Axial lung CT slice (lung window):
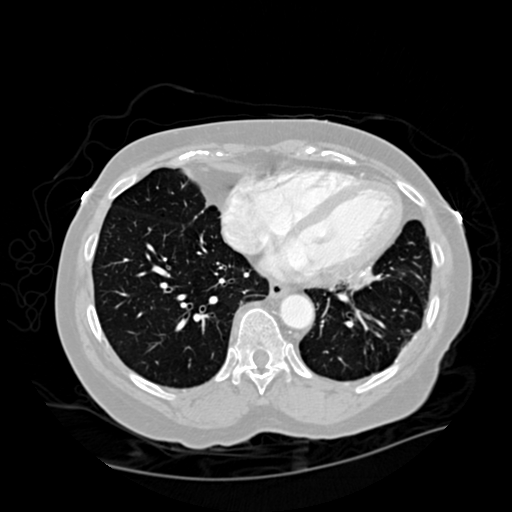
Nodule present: no